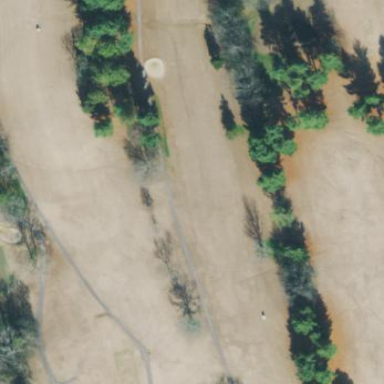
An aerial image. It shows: Scenic golf fairway.